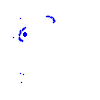
Particle: electron